Field crop: maize
Growth stage: 2
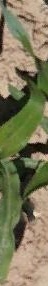
Species: maize